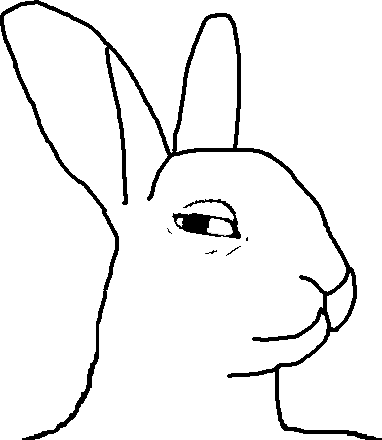
Label: 5_Animal